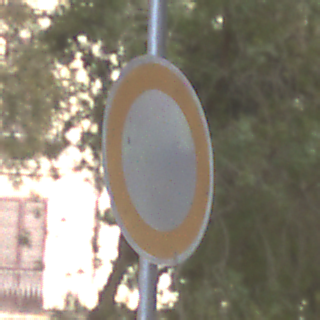
Verkehrszeichen: VerbotFahrzeugeAllerArt
Umgebung: Outdoor, Suburban
Tageszeit: MorningAfternoon
Wetter: PartlyCloudy
Licht: Natural
Jahreszeit: NotSpecified
Kontrast: LowContrast